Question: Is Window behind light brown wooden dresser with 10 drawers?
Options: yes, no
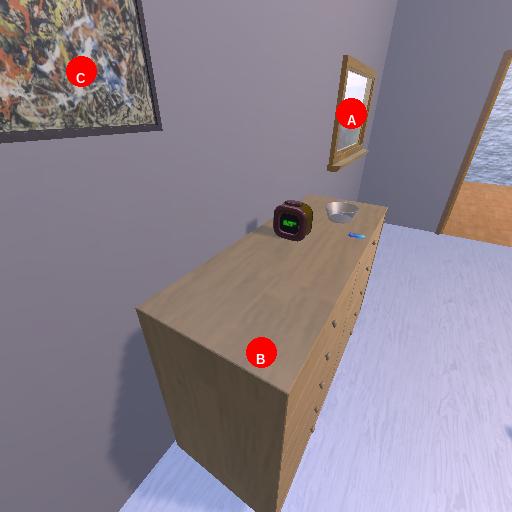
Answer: yes